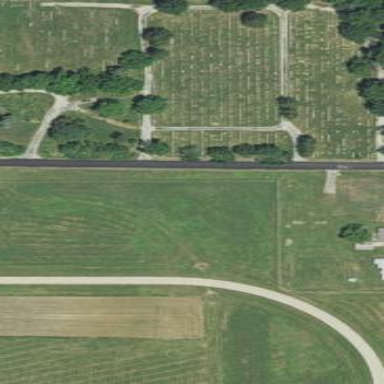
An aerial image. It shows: Cemetery.